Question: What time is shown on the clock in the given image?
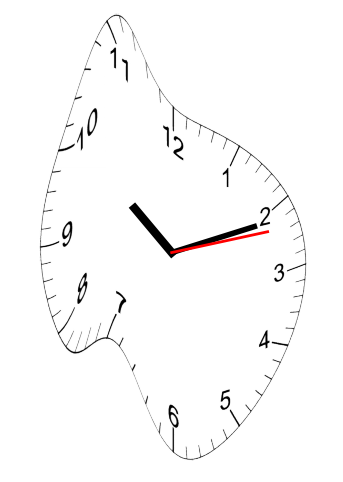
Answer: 10:11:12